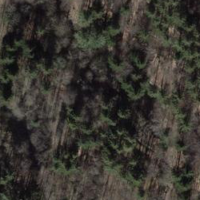
EUNIS habitat code: 41
Species observed at this site:
Lathyrus vernus